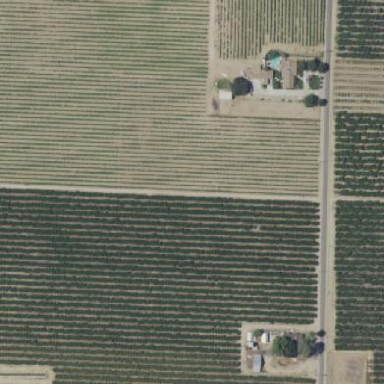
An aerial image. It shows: Vineyard with grape crops.